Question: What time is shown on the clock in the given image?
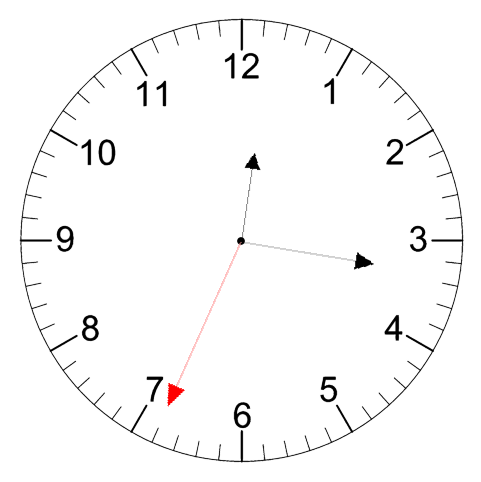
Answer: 12:16:34